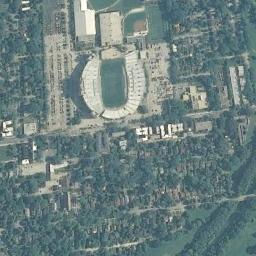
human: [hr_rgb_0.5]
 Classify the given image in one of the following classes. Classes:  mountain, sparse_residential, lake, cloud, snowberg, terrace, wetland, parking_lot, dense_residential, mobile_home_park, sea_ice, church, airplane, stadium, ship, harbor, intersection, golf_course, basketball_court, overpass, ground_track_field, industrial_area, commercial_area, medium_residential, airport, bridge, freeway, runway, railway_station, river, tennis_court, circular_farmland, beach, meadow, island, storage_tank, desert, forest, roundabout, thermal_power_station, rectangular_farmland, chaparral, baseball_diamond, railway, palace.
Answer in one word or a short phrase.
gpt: stadium